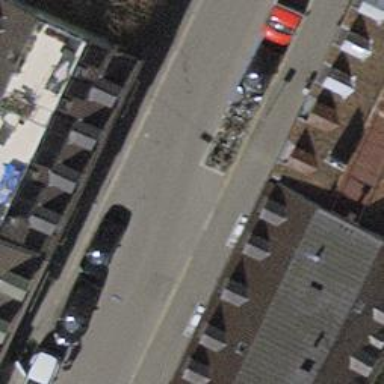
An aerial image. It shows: Residential road with asphalt surface. It has sidewalks on both sides and opposite cycleway.